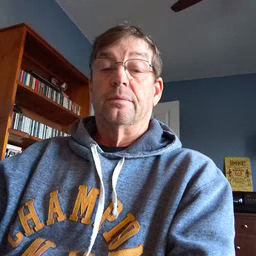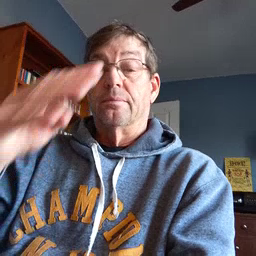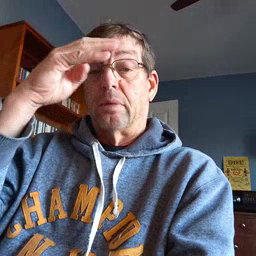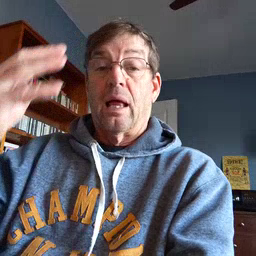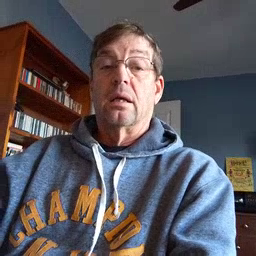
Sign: black